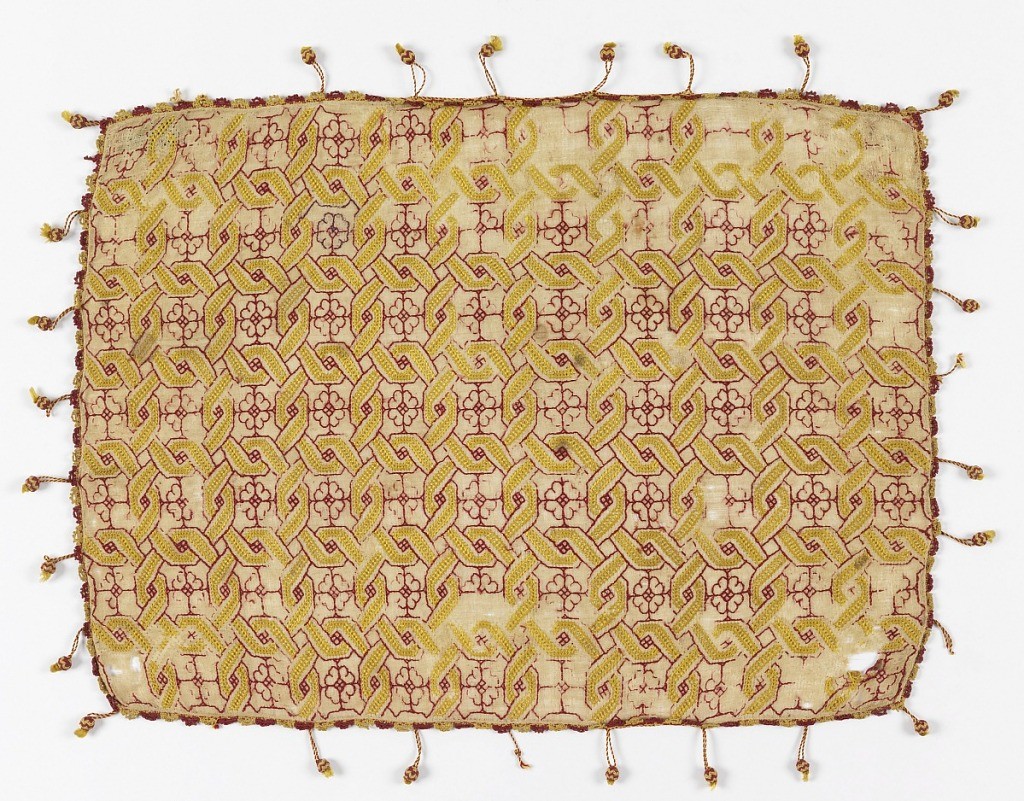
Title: Cushion cover
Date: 17th century
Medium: silk on linen Technique: embroidered on plain weave
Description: Cushion cover with small tassels in an allover pattern of interlocked octagons containing small blossoms, needlework trimming. In red and yellow silk on linen.